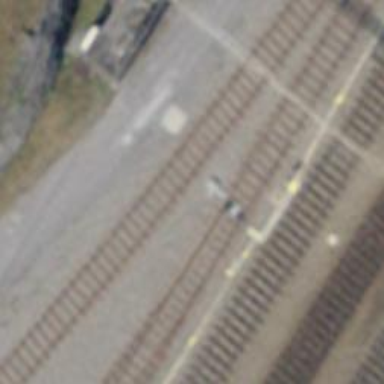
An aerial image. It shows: Railway switch.